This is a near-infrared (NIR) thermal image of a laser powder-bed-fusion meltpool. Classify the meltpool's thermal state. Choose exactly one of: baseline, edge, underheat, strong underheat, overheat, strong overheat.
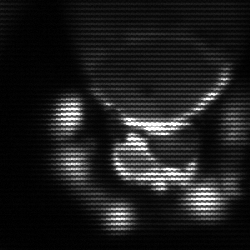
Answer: edge